Interaction volume radius: 5 \u00c5
Interaction volume height: 45 \u00c5
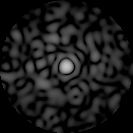
Disorder parameter: 0.8165